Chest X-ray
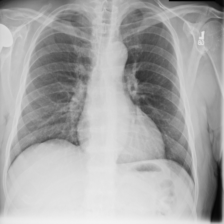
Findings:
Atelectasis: negative
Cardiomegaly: negative
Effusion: negative
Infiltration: negative
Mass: negative
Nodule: negative
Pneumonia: negative
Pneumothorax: negative
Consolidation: negative
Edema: negative
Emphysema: negative
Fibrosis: negative
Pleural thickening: negative
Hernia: negative